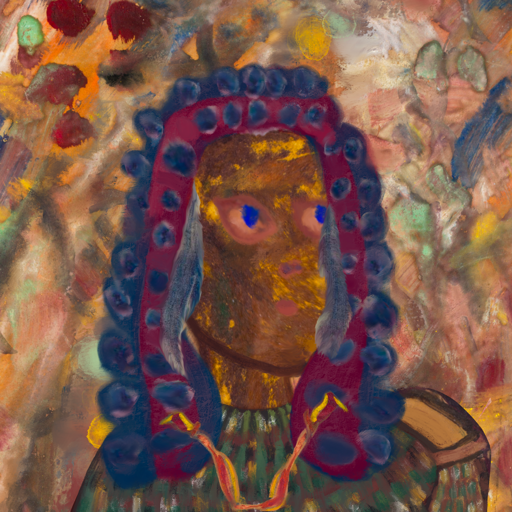
Background: Mother_And_Son_Mother, Head And Neck Side: Comrade, Face Side: Mother_And_Son_Mother, Bust: After_Raid, Hair Side: Hill_Girl, Head Accessory: Blank, Second Necklace: Gypsy_Mother_1, Necklace: Blank, Baby: Blank